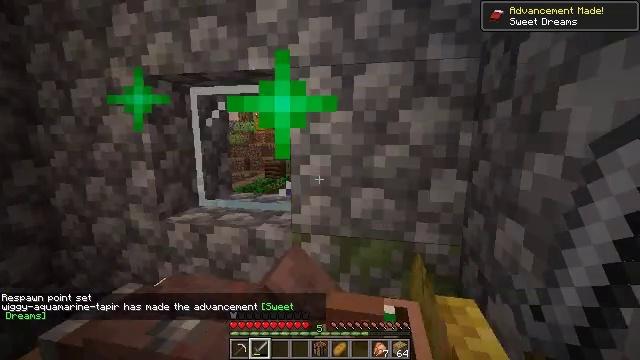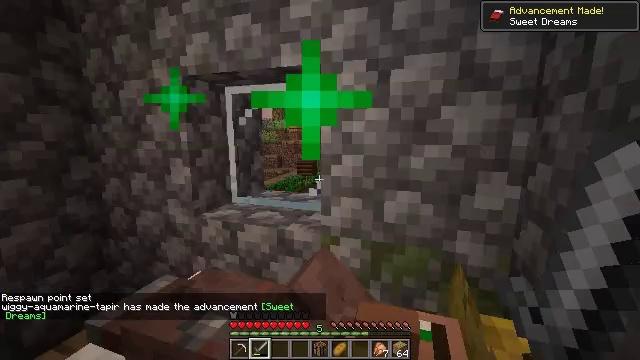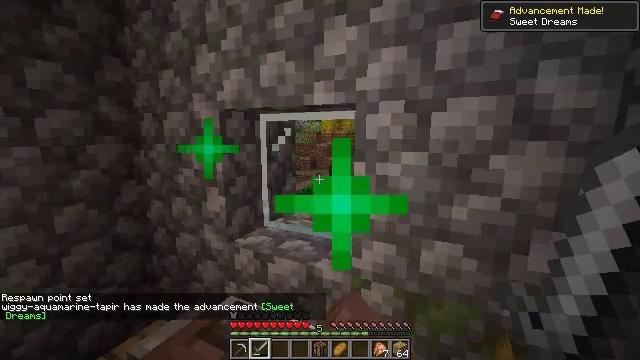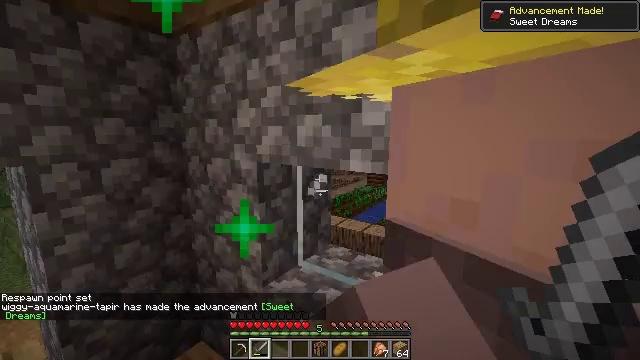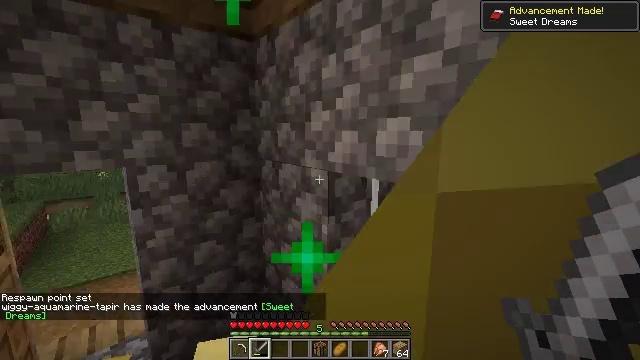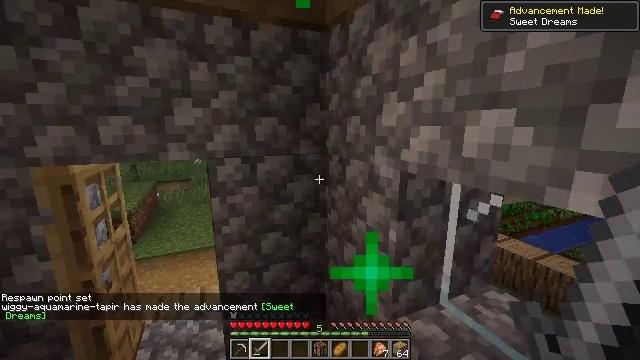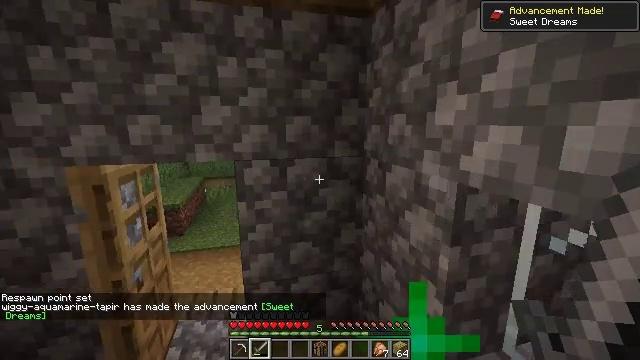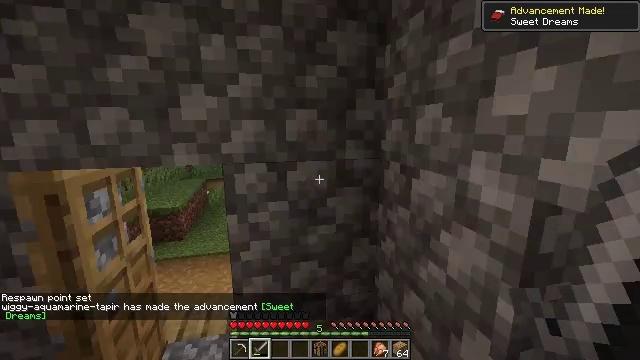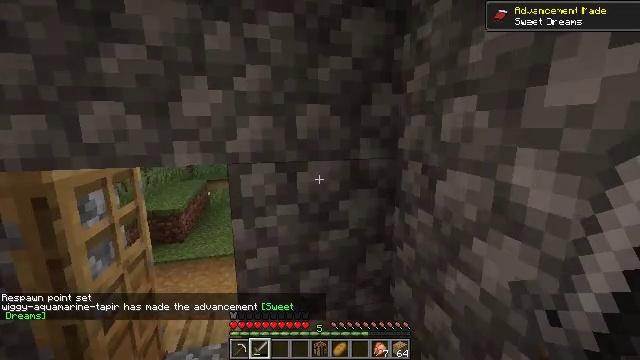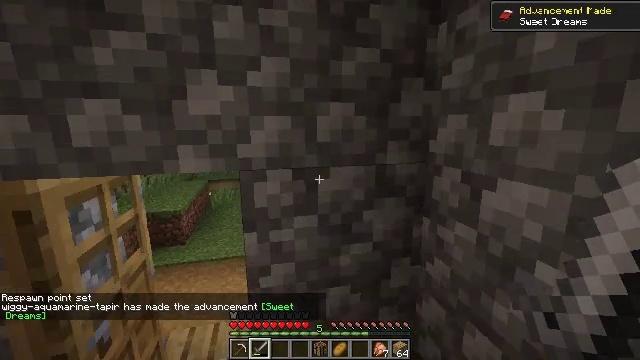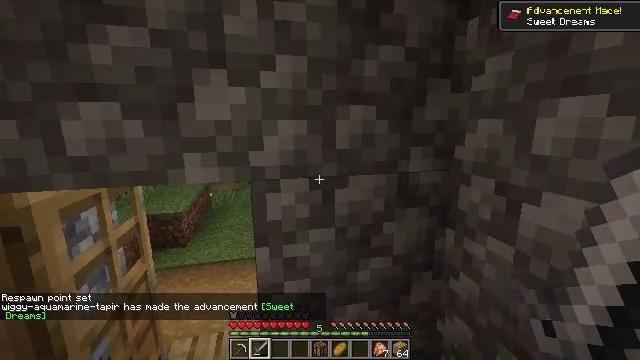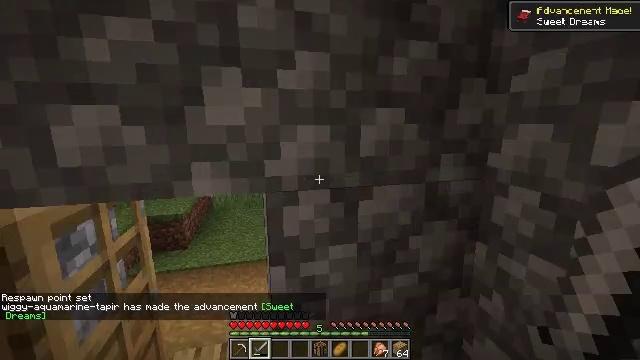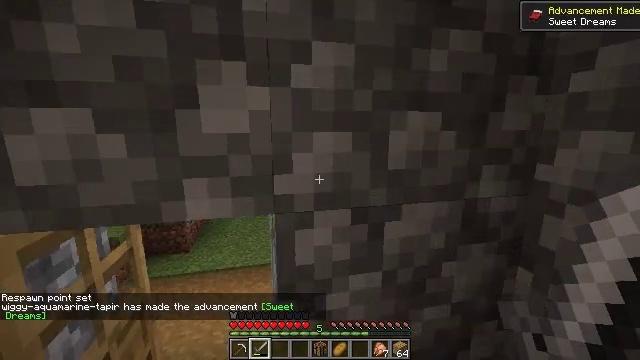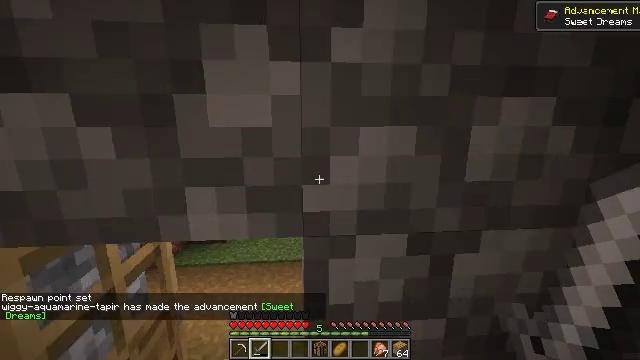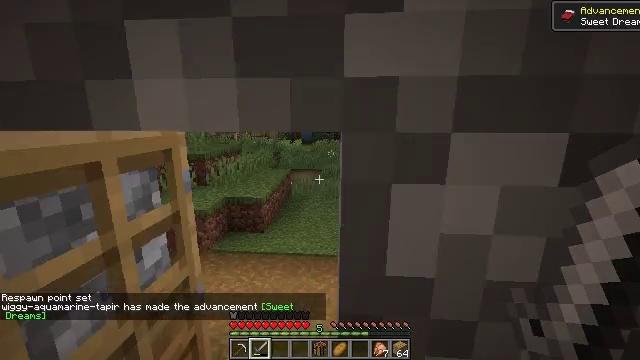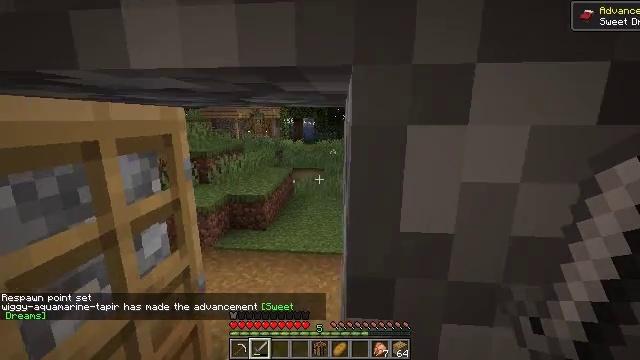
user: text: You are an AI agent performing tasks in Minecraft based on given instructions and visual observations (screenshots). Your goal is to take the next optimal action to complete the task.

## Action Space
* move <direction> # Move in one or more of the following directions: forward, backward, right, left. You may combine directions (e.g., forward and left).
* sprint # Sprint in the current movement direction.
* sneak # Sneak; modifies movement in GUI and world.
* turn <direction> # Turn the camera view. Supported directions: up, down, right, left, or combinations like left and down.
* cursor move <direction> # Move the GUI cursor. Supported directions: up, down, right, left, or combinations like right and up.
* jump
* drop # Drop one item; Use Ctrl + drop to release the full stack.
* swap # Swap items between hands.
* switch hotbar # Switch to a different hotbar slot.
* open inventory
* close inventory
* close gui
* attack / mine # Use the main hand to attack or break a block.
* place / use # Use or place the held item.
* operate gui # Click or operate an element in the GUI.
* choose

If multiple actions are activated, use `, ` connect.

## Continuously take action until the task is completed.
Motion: motion action
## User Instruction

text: Hunt a chicken.
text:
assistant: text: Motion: move forward, turn left
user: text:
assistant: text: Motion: move forward, turn left
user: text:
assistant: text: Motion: move forward, turn left
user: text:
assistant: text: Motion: move forward, turn left
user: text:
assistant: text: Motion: move forward, turn left and down
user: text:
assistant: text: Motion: move forward, turn left
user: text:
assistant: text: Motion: move forward and move left, turn left
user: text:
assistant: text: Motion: move forward and move left
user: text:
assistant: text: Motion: move forward and move left
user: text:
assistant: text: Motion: move forward and move left
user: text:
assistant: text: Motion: move forward
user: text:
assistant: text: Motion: move forward
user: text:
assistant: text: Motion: move forward, turn left and down
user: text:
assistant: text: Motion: move forward and move left, turn left
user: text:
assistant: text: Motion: move forward and move left
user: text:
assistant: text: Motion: move forward and move left, turn right
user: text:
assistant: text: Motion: move forward, turn right and up
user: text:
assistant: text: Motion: move forward
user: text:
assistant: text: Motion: move forward
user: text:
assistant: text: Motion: move forward
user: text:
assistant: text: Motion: move forward
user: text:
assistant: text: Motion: move forward, sprint
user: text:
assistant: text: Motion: move forward, sprint
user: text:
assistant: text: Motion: move forward, sprint
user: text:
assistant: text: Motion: move forward and move left, sprint, turn left and down
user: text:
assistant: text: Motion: move forward and move left, sprint, turn left
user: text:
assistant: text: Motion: move forward and move left, sprint, turn left
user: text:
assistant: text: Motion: move forward and move left, sprint, turn left
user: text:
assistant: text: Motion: move forward and move left, sprint
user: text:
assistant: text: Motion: move forward and move left, sprint, turn right